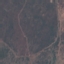
Land use / land cover: HerbaceousVegetation